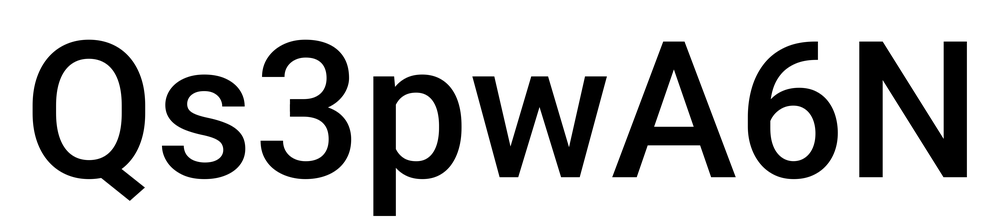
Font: Roboto_Medium